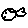
Label: fish